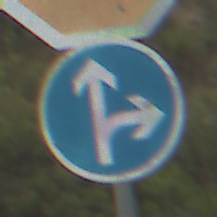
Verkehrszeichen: VorgeschriebeneFahrtrichtungGeradeausOderRechts
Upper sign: Stop
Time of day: Midday
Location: Outdoor (Nature)
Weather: Overcast
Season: NotSpecified
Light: Natural